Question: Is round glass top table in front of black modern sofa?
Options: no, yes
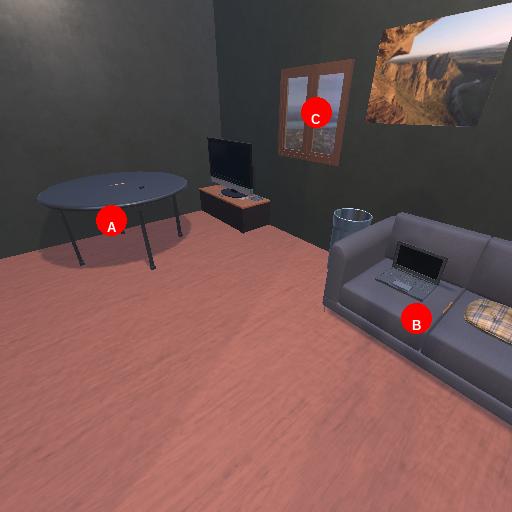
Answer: no